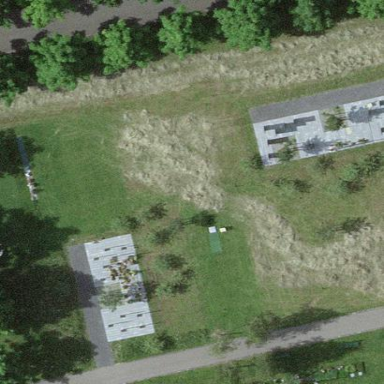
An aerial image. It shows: Sector in the cemetery.